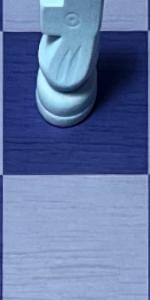
Label: Empty